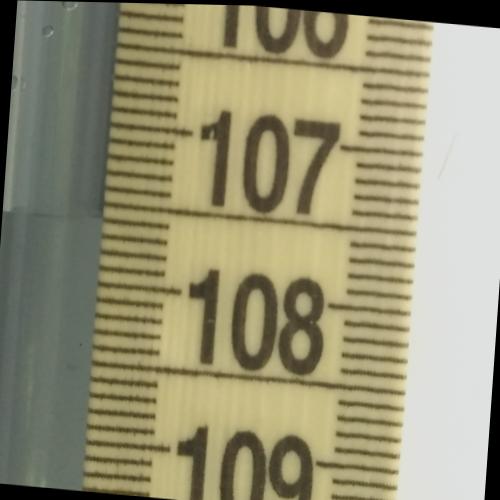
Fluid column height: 107.6 cm